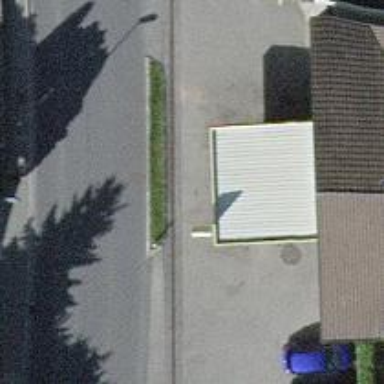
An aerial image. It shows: Fuel station.